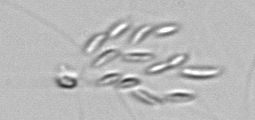
Label: Dinobryon